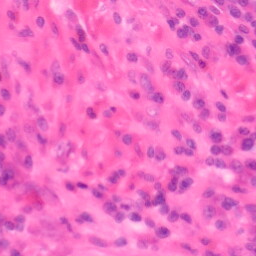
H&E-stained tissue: Colon